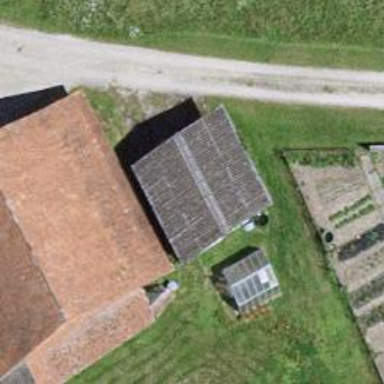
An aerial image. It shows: Garage.